Aerial crown-view tile of a tropical tree (Barro Colorado Island, Panama), acquired 20250915:
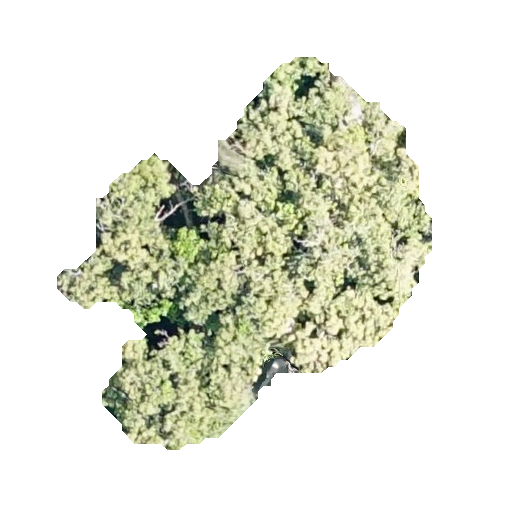
Species: Prioria copaifera
GBIF accepted scientific name: Prioria copaifera
Crown area: 121.679 m²